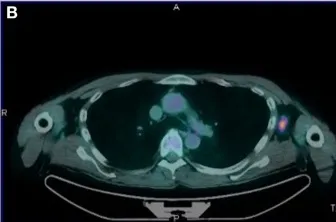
(B-D) Total body CT-PET showing a hypermetabolic left axillary lymph node. We did not use copyrighted material from other sources (including the web).
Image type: radiology (pet)